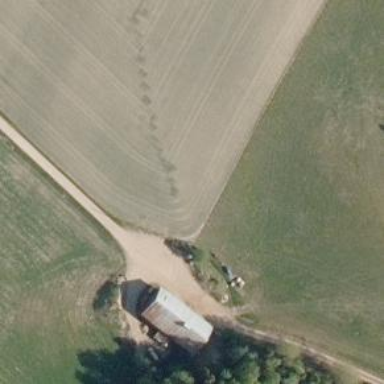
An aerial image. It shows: Farmyard area.